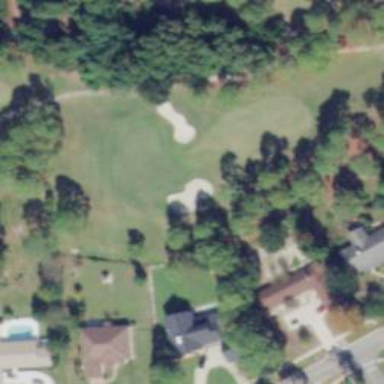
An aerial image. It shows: View of golf hole.